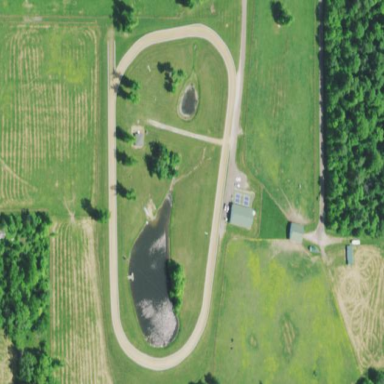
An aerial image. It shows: Track designed for horse racing in leisure land setting.